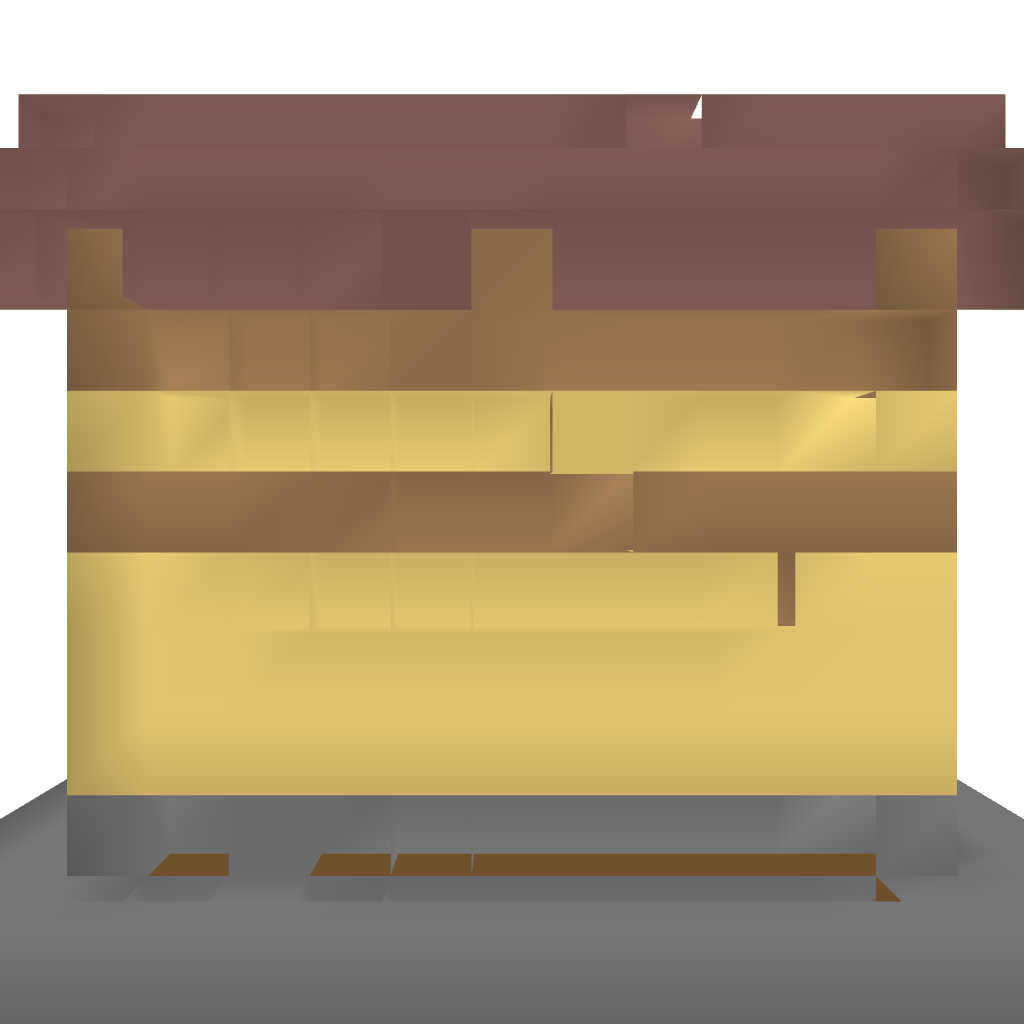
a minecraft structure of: Ultima Online Housing - Two Storey Villa bad low quality